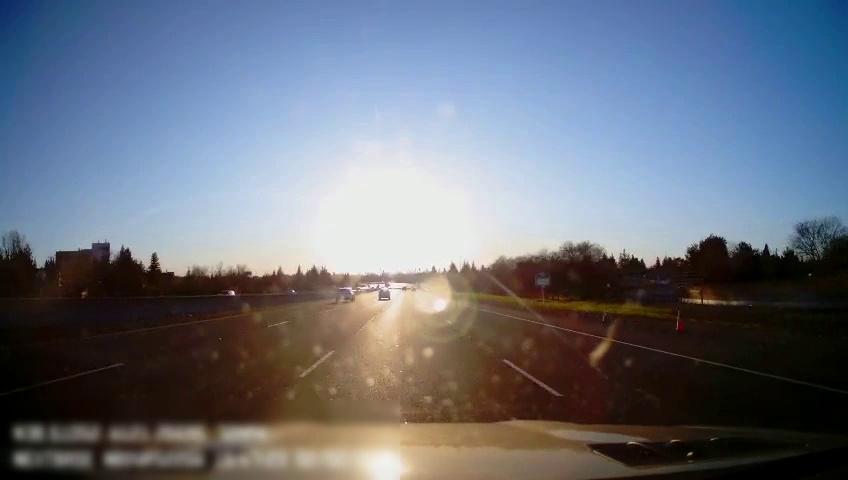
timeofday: Day
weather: Sunny
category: Drivable Space
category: Vehicles | SUV
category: Vehicles | Car
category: Vehicles | SUV
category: Lanes | Alternate Lane
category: Lanes | Alternate Lane
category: Lanes | Current Lane
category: Lanes | Current Lane
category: Lanes | Alternate Lane
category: Traffic | Signs
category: Traffic | Signs